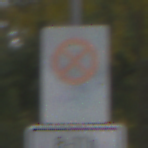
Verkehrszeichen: Taxenstand
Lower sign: ZeitangabenOhneBeschraenkungAufWochentage2
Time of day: Midday
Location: Outdoor (Nature)
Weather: Overcast
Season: Autumn
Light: Natural